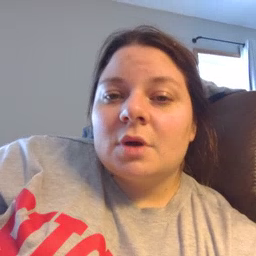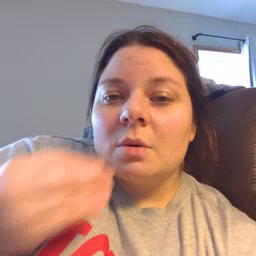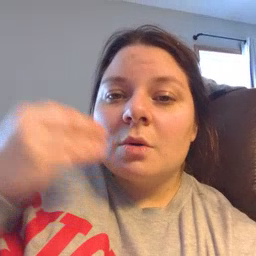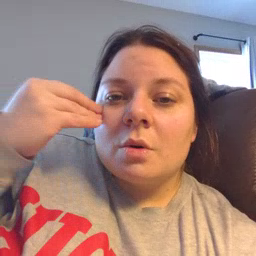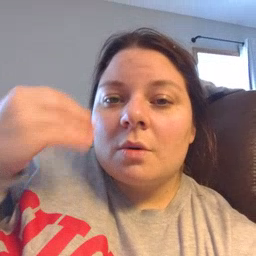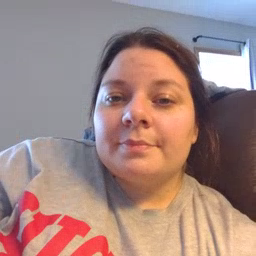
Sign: home